Field crop: maize
Growth stage: 2
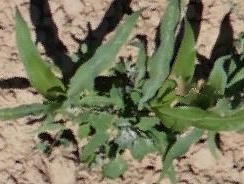
Species: maize